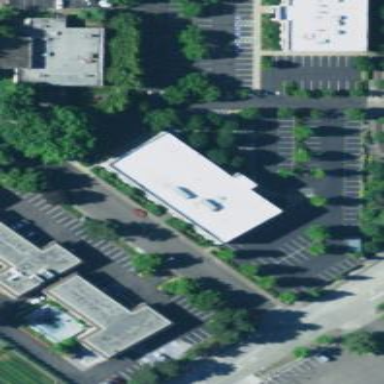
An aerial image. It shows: Building.